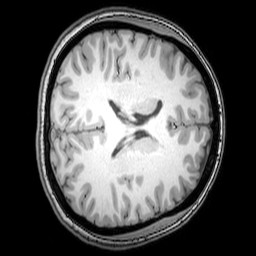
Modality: T1w
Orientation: axial
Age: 25
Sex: female
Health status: healthy
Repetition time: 0.081 s
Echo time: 0.037 s